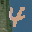
Label: 4